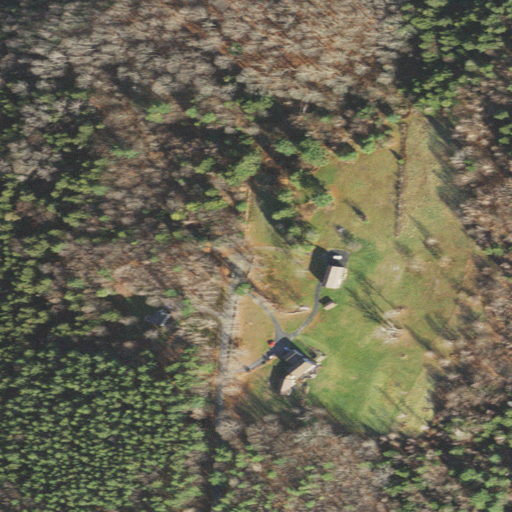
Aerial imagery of mountain in Vermont named Downer Hill containing deciduous forest, evergreen forest, mixed forest, shrub, low intensity development, open development, pasture, and grassland